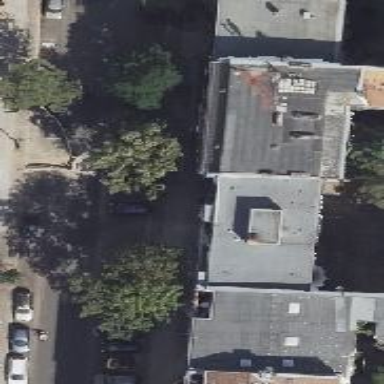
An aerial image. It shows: Restaurant.